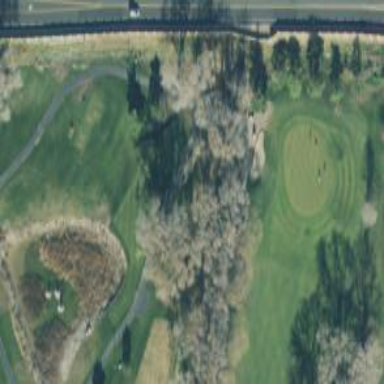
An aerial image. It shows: Golf cartpath that is also road path.